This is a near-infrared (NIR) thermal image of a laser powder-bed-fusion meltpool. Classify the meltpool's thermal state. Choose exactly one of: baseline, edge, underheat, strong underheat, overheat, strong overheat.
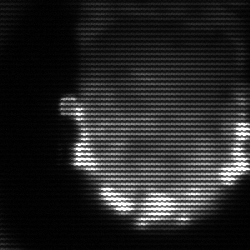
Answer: baseline